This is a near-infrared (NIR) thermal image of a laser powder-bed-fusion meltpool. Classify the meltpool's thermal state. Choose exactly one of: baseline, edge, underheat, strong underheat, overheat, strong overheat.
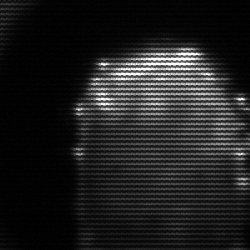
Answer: baseline